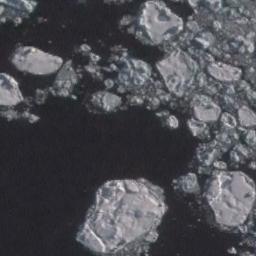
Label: sea_ice